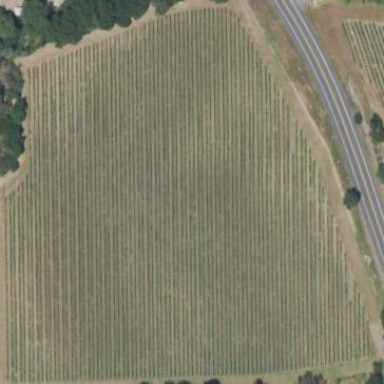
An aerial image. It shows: Vineyard growing grapes.